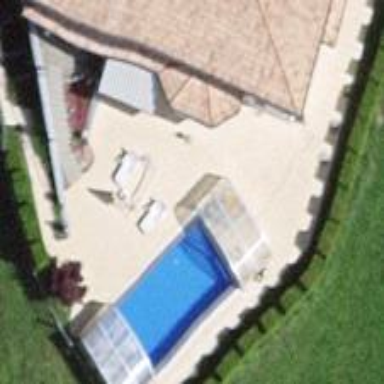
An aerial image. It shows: Swimming pool located in leisure land.